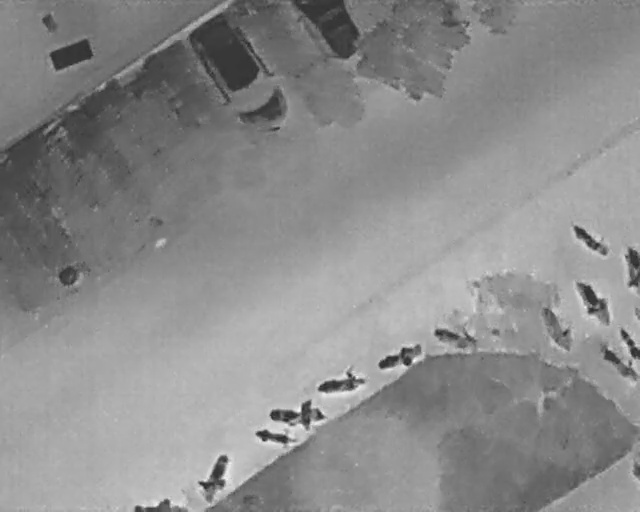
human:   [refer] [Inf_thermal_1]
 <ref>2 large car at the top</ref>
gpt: <box>[[27, 8, 47, 20, 149], [46, -1, 55, 12, 2]]</box>

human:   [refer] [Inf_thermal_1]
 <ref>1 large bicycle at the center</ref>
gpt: <box>[[60, 64, 64, 74, 162]]</box>

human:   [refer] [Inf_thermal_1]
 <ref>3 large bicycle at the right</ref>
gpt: <box>[[90, 53, 94, 64, 51], [85, 58, 89, 69, 61], [69, 61, 72, 70, 11]]</box>

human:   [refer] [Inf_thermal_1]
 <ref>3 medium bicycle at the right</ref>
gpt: <box>[[90, 42, 93, 51, 36], [95, 51, 102, 53, 2], [96, 65, 100, 68, 2]]</box>

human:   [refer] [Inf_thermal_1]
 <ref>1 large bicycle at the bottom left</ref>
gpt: <box>[[23, 92, 26, 103, 2]]</box>

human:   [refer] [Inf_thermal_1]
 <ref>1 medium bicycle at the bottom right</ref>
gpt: <box>[[92, 69, 100, 71, 131]]</box>

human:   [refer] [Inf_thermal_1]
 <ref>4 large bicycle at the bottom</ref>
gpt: <box>[[51, 69, 55, 79, 173], [43, 75, 49, 86, 6], [41, 80, 44, 89, 8], [31, 87, 35, 98, 111]]</box>